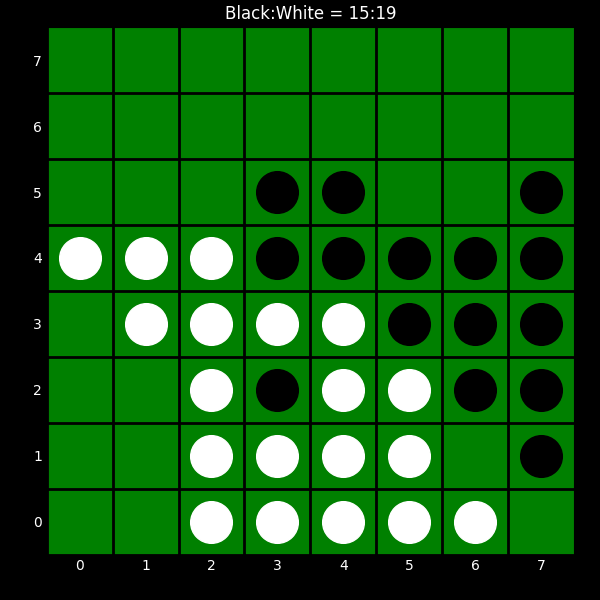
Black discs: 15
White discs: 19